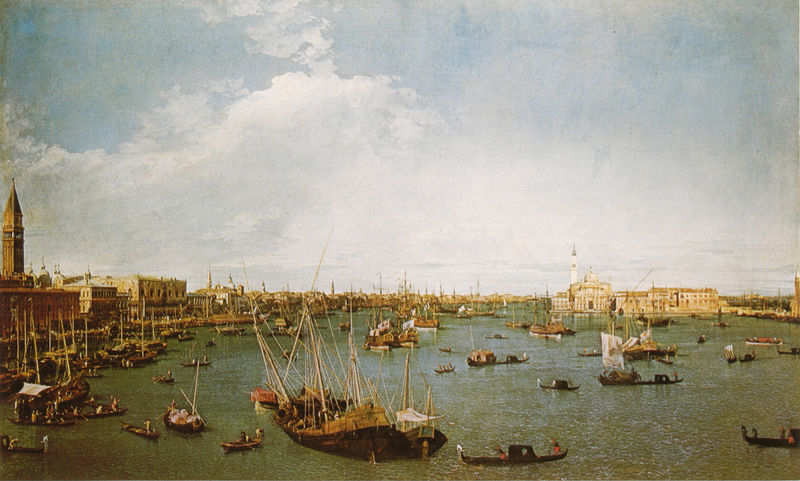
Titel: The Bacino di S. Marco: looking East
Künstler: Canaletto (Antonio Canal)
Standort: Boston (Massachusetts)
Institution: Museum of Fine Arts
Schlagwörter: blau, gemälde, himmel, meer, wasser, weiß, wolken, fluss, grün, kirchturm, landschaft, menschen, see, stadt, ufer, braun, zeichnung, gebäude, haus, ferne, horizont, häuser, weite, kanal, kirche, sonne, boot, boote, genre, handel, turm, schiff, schiffe, segel, segelboot, segelschiffe, wellen, italien, vedute, venedig, fischer, mast, schiffer, hafen, kähne, masten, architecture, blue, church, men, palace, people, white, black, france, green, grey, painting, windows, yellow, ruderer, oil painting, reflection, brown, wooden, segelboote, foto, panorama, türme, fracht, paris, friedhof, wood, cloud, clouds, heaven, man, sky, boat, building, house, lake, landscape, ocean, orange, sea, ship, shore, water, waves, houses, reflexion, tower, fresko, matrosen, flat, river, view, drawing, palazzo, boats, rope, sail, sailors, seascape, turner, clock, town, canaletto, campanile, italy, banners, city, crowded, ruderboote, renaissance, paläste, buildings, palladio, venice, menschne, canale grande, beauty, gondel, gondeln, markusdom, san marco, schifffahrt, dogenpalast, markusplatz, england, harbor, harbour, fish, calm, ships, chinese, asian, cityscape, fishing, spire, adria, humans, port, sailing, sails, market, float, business, towers, workers, veil, pole, churches, palast, piazza, sailboat, bustle, trade, guardi, sticks, sailboats, london, dock, morning, merchants, bustling, canal, doga' palace, gondola, gondolas, grand canal, lagoon, laguna, lido, marine scene, palazzo ducale, sailingships, san giorgio maggiore, venitian, pier, bell tower, dogenpqalast, shipping, yard, masts, gondolar, waterfront, vies, veduta, san giorgio, molo, doge, ripple, docks, h, chuch, san, paddling, adsad, fisherman, oat, drwing, rigging, wassertaxi, kirchenturme, kirchenturm, venezia, cord, gondoleur, piazza san marco, gulp, gulf, bota, redentore, canale, seai, san markus platz, segelschift, gondol, harbod, gondols, gonads, gonodola, bigben